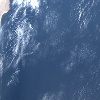
Label: water